Question: How to create a second category menu like Seminars >> seminars >> create new seminars >> seminar categories and then I want to duplicate seminar categories and make it Seminar venues with inside remaining the same.
See attached screenshot:

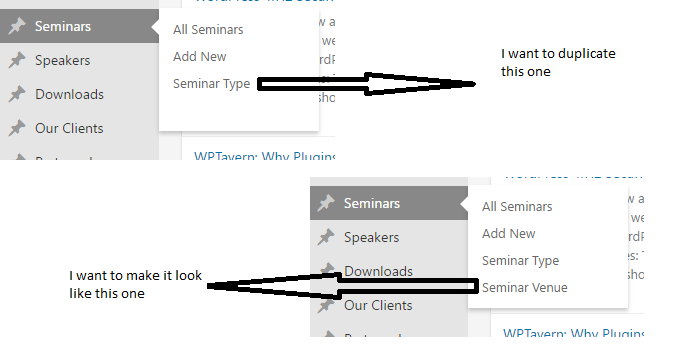
Answer: As per my understanding, you just want to create a new taxonomy under Seminars. If you make changes in theme files you can edit the function.php and add the following code
'''
$labels = array(
'name' => _x( 'Seminar Venue', 'taxonomy general name', 'textdomain' ),
'singular_name' => _x( 'Venue', 'taxonomy singular name', 'textdomain' ),
'search_items' => __( 'Venue', 'textdomain' ),
'all_items' => __( 'All Venues', 'textdomain' ),
'parent_item' => __( 'Parent Venue', 'textdomain' ),
'parent_item_colon' => __( 'Parent Venue:', 'textdomain' ),
'edit_item' => __( 'Edit Venue', 'textdomain' ),
'update_item' => __( 'Update Venue', 'textdomain' ),
'add_new_item' => __( 'Add New Venue', 'textdomain' ),
'new_item_name' => __( 'New VenueName', 'textdomain' ),
'menu_name' => __( 'Venue', 'textdomain' ),
);
$args = array(
'hierarchical' => true,
'labels' => $labels,
'show_ui' => true,
'show_admin_column' => true,
'query_var' => true,
'rewrite' => array( 'slug' => 'genre' ),
);
register_taxonomy( 'genre', array( 'seminars' ), $args );
'''
Or you can use the plugin <URL>. In this plugin go to taxonomy and add a new taxonomy under your post type "seminars"